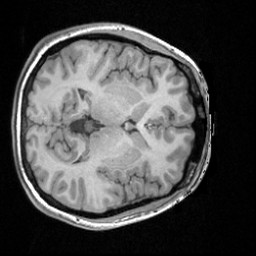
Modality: T1w
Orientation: axial
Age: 19
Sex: female
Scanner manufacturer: siemens
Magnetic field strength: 3 T
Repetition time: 1.62 s
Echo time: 0.003 s